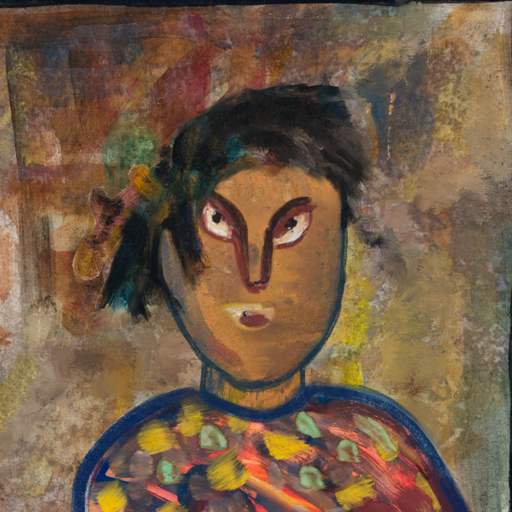
Background: Mosgoul, Head And Neck Front: In_The_Sun, Face Front: After_Raid, Bust: Mother_And_Son_Mother, Hair Front: Pipe, Head Accessory: Blank, Second Necklace: Blank, Necklace: Blank, Baby: Blank